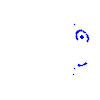
Particle: proton